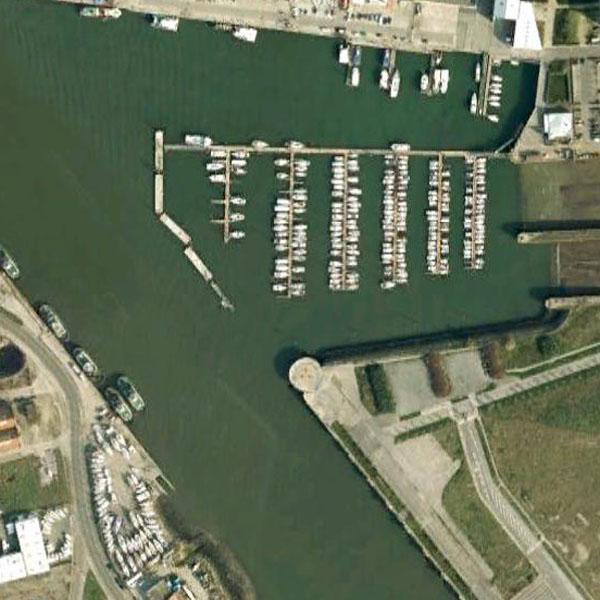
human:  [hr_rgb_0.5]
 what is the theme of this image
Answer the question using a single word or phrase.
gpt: port